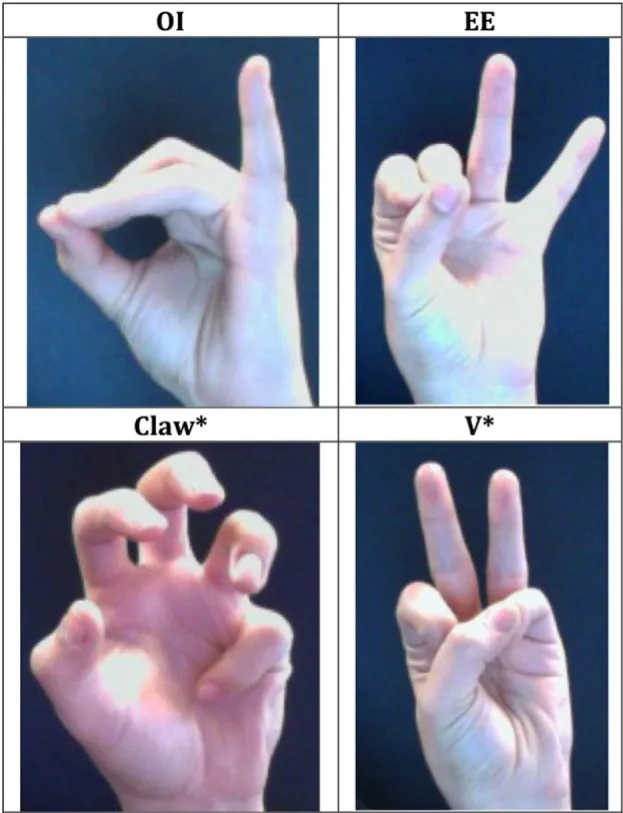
An illustration of the four unattested handshapes used in Experiments 3-4.
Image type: endoscopy (airway_endoscopy)